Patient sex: M
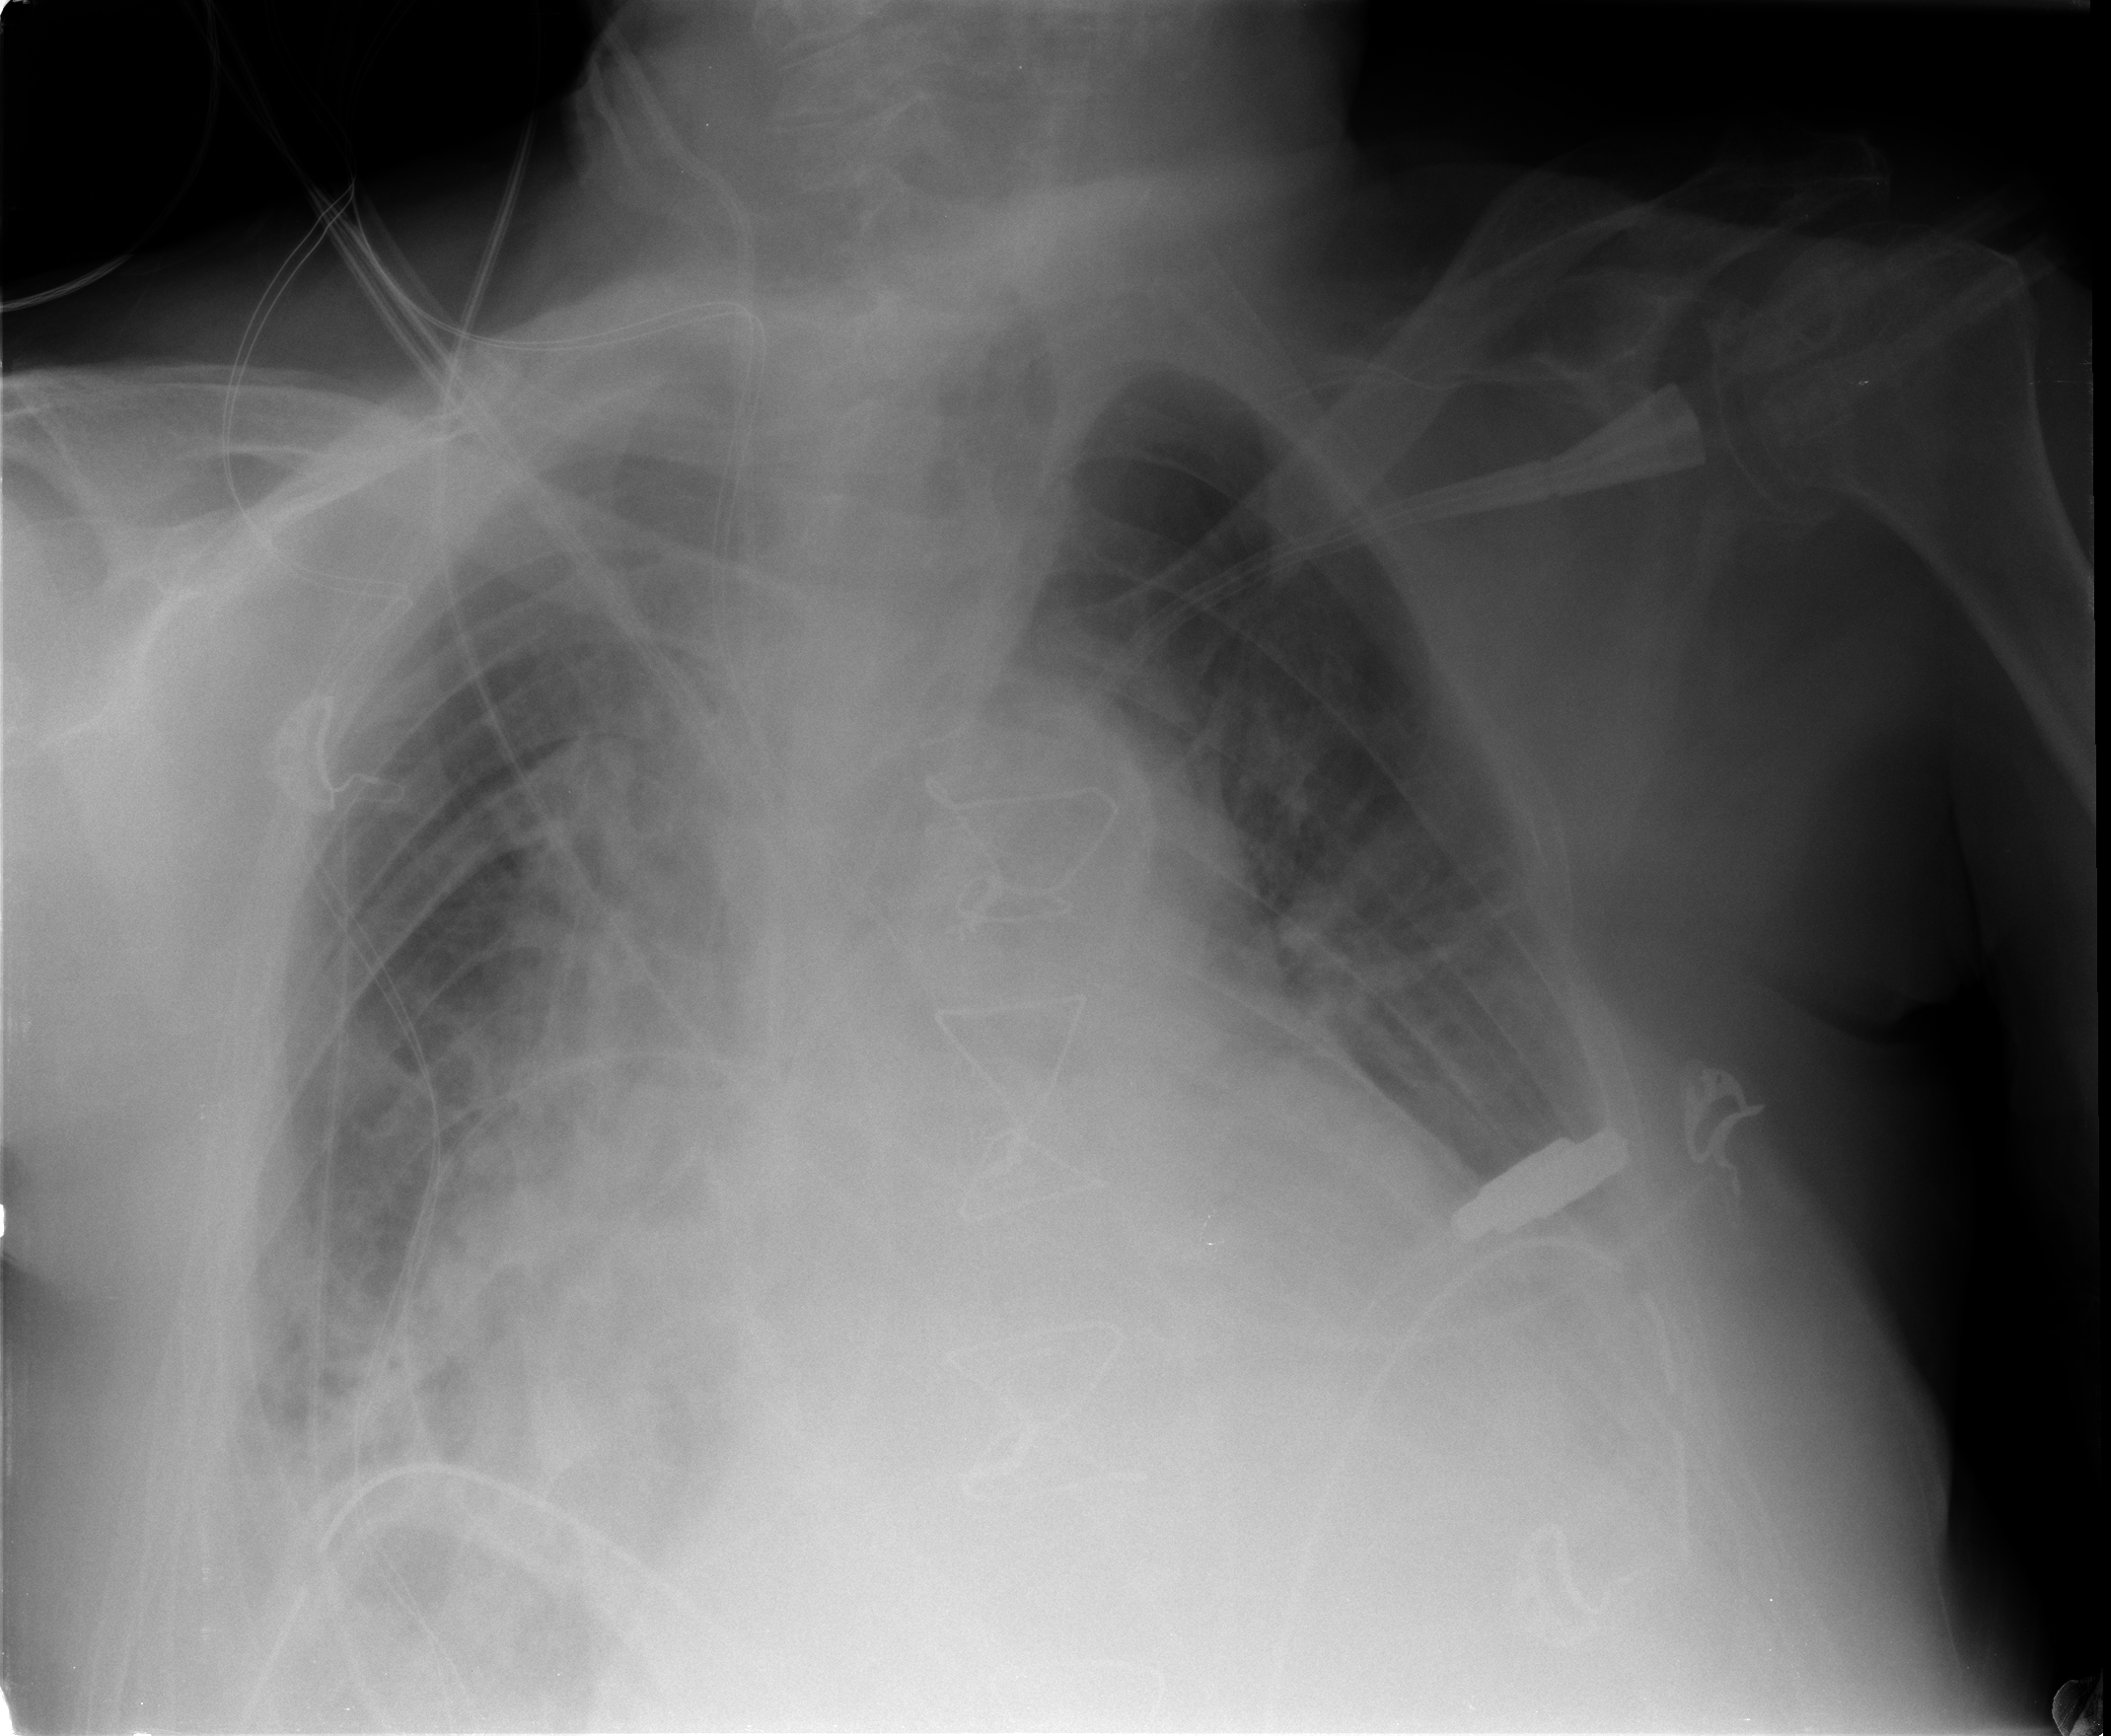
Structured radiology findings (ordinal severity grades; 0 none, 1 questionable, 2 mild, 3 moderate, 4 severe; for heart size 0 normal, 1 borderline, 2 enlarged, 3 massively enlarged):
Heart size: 3
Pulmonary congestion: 3
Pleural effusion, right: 2
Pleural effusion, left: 2
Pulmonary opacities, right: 3
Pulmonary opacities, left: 1
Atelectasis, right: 2
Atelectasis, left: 2